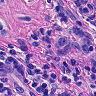
Metastatic tissue present: yes